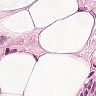
Metastatic tissue present: yes